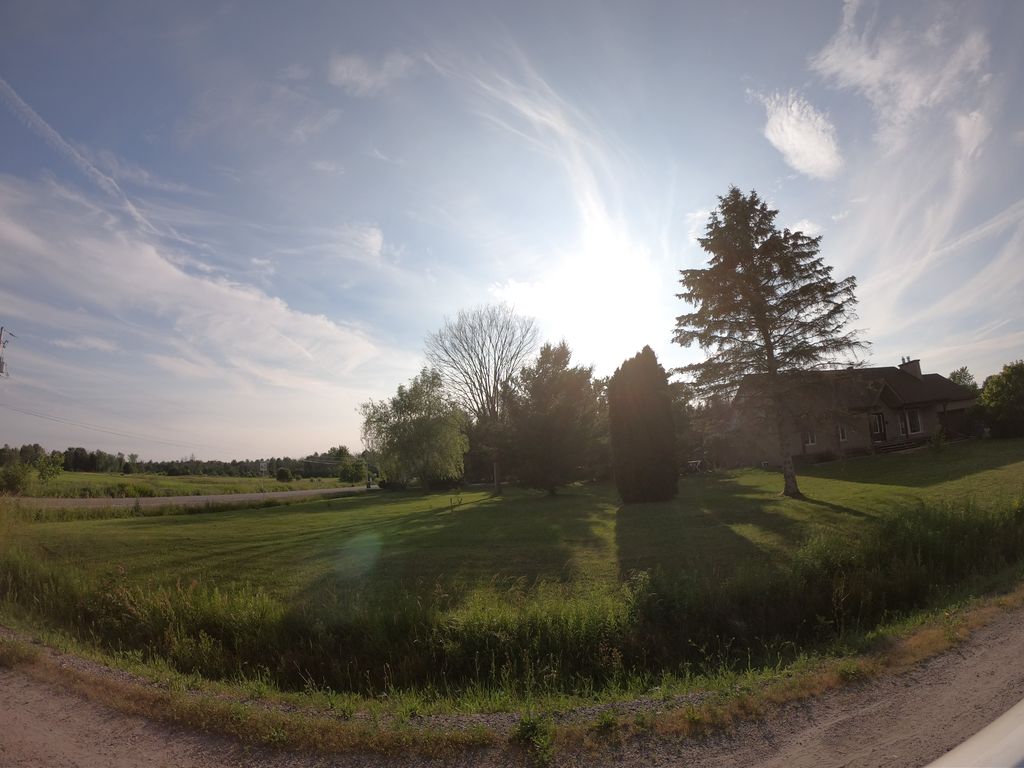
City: ottawa-gatineau